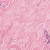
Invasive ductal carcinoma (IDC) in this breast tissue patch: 0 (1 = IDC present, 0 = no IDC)